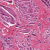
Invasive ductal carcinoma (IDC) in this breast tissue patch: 0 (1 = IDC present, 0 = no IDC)